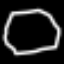
Label: octagon